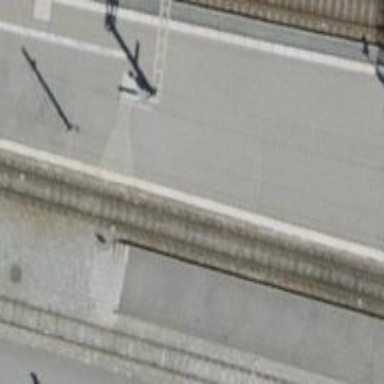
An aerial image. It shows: Stop position for public transport at railway stop.